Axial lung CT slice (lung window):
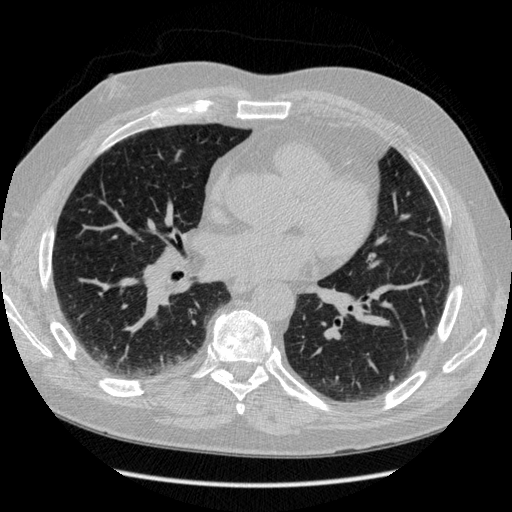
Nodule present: yes
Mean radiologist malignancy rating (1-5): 2.667